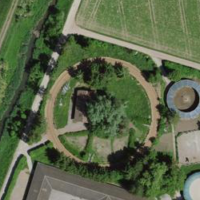
EUNIS habitat code: 53
Species observed at this site:
Filipendula ulmaria